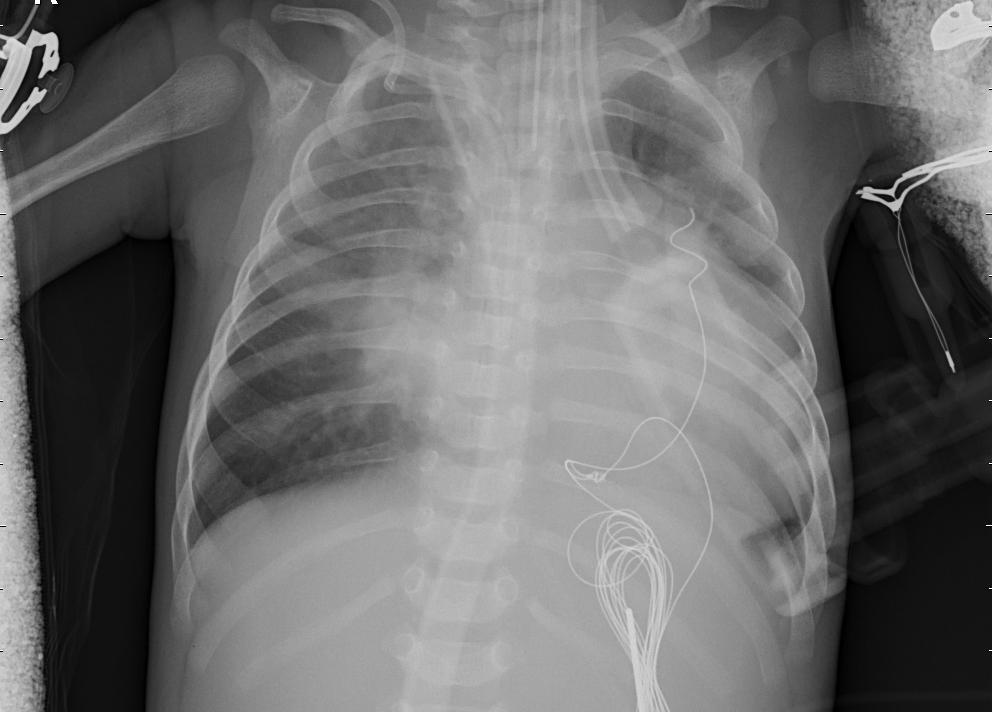
Diagnosis: PNEUMONIA